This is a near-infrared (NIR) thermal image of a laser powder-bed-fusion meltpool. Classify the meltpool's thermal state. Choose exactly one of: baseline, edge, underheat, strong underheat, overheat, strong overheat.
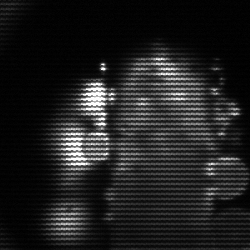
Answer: strong underheat